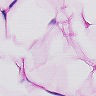
Metastatic tissue present: no